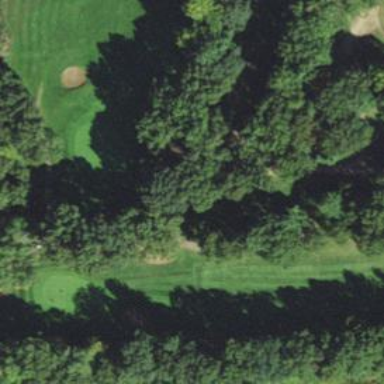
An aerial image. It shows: Grassy area designated as golf tee.